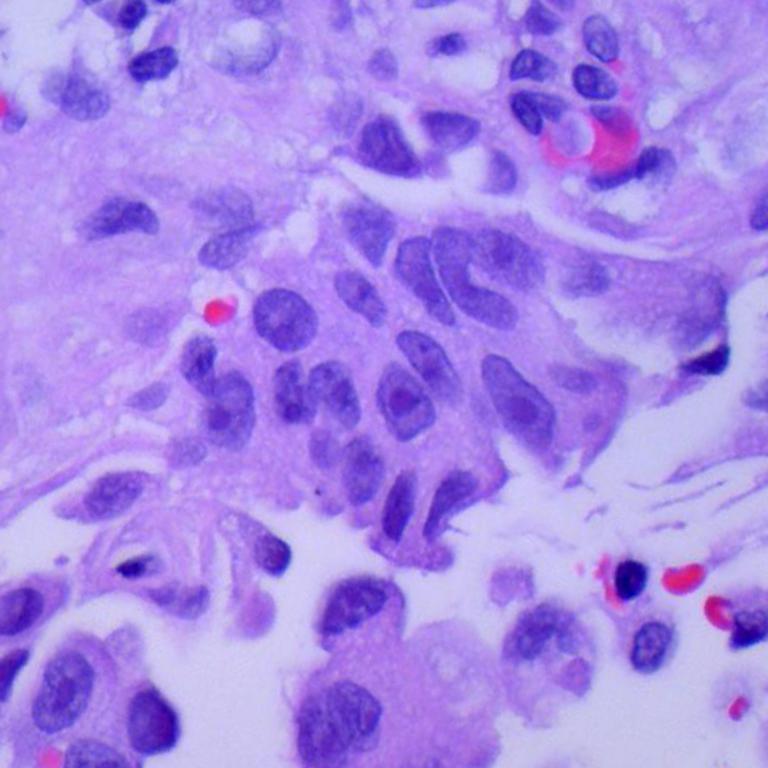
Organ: lung
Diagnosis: adenocarcinomas